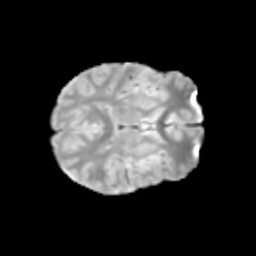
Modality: T2w
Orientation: axial
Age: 12
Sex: male
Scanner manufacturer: siemens
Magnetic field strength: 3 T
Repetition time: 3.8 s
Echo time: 0.07 s